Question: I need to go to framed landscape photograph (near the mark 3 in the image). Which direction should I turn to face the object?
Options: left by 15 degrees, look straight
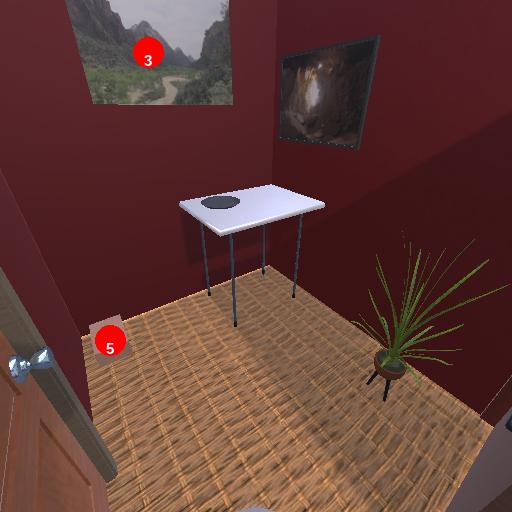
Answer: left by 15 degrees